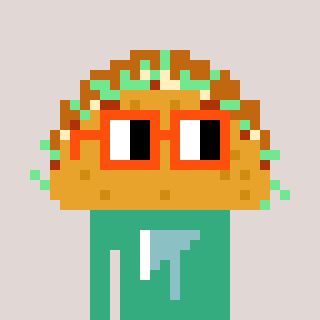
a pixel art character with square orange glasses, a taco-shaped head and a teal-colored body on a warm background